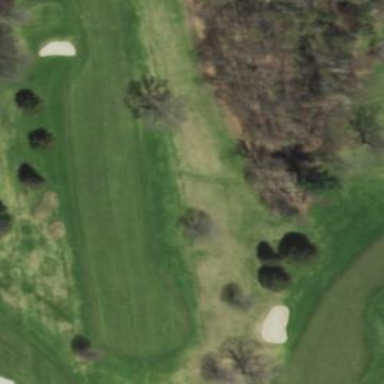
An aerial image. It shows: Golf fairway in the image.